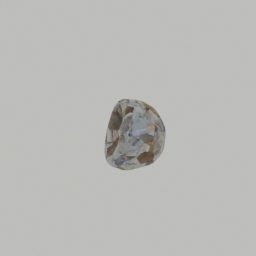
Label: decoration